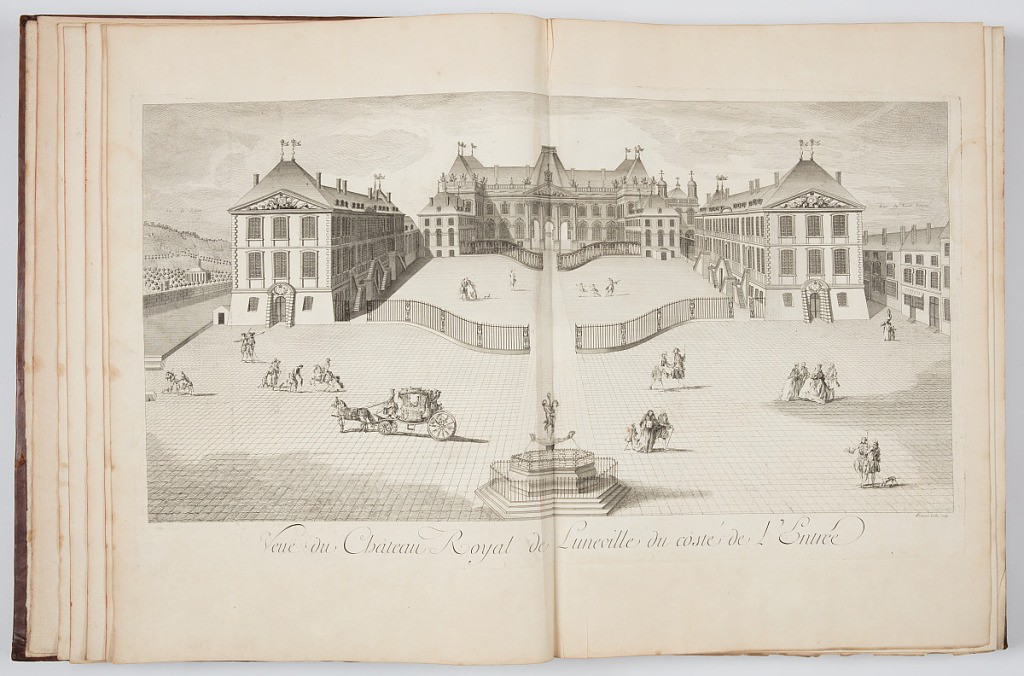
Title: Veue du Château Royal de Luneville du costé de l'Entrée
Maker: Emmanuel Héré de Corny, French, 1705–1763
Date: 1753
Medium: Engraving on laid paper
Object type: Bound print
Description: View of the castle at Lunéville. Within the gated area and around the fountain are vignettes of people of different social classes: military individuals, beggars, people in coaches, and well-dressed individuals.